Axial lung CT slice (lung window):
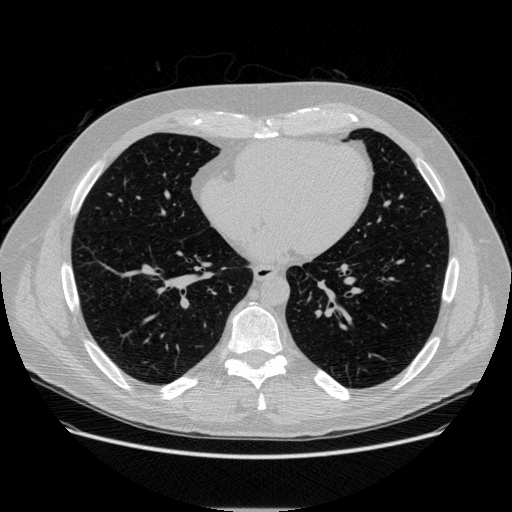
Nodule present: no